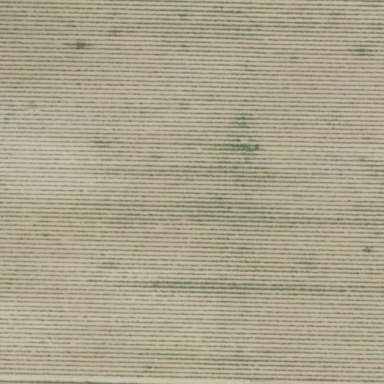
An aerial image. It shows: Vineyard.